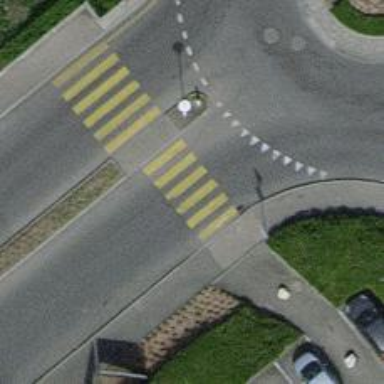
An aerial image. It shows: Zebra crossing on the road.